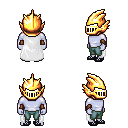
a pixel art fantasy rpg character, male body template, dark elf, purple skin, white cape, teal pants, brown bangs hairstyle, gold helm, leather bracers, ghillies, four views (front, back, left, right), 2x2 character sprite sheet, small pixel art, hard edges, no anti-aliasing